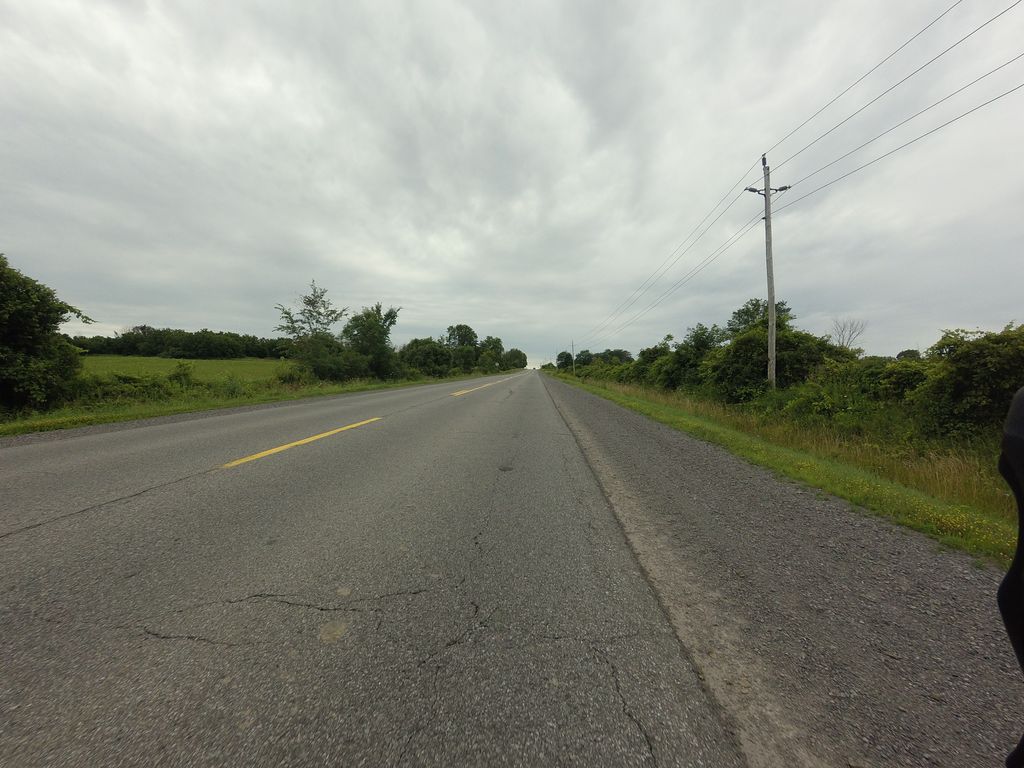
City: ottawa-gatineau